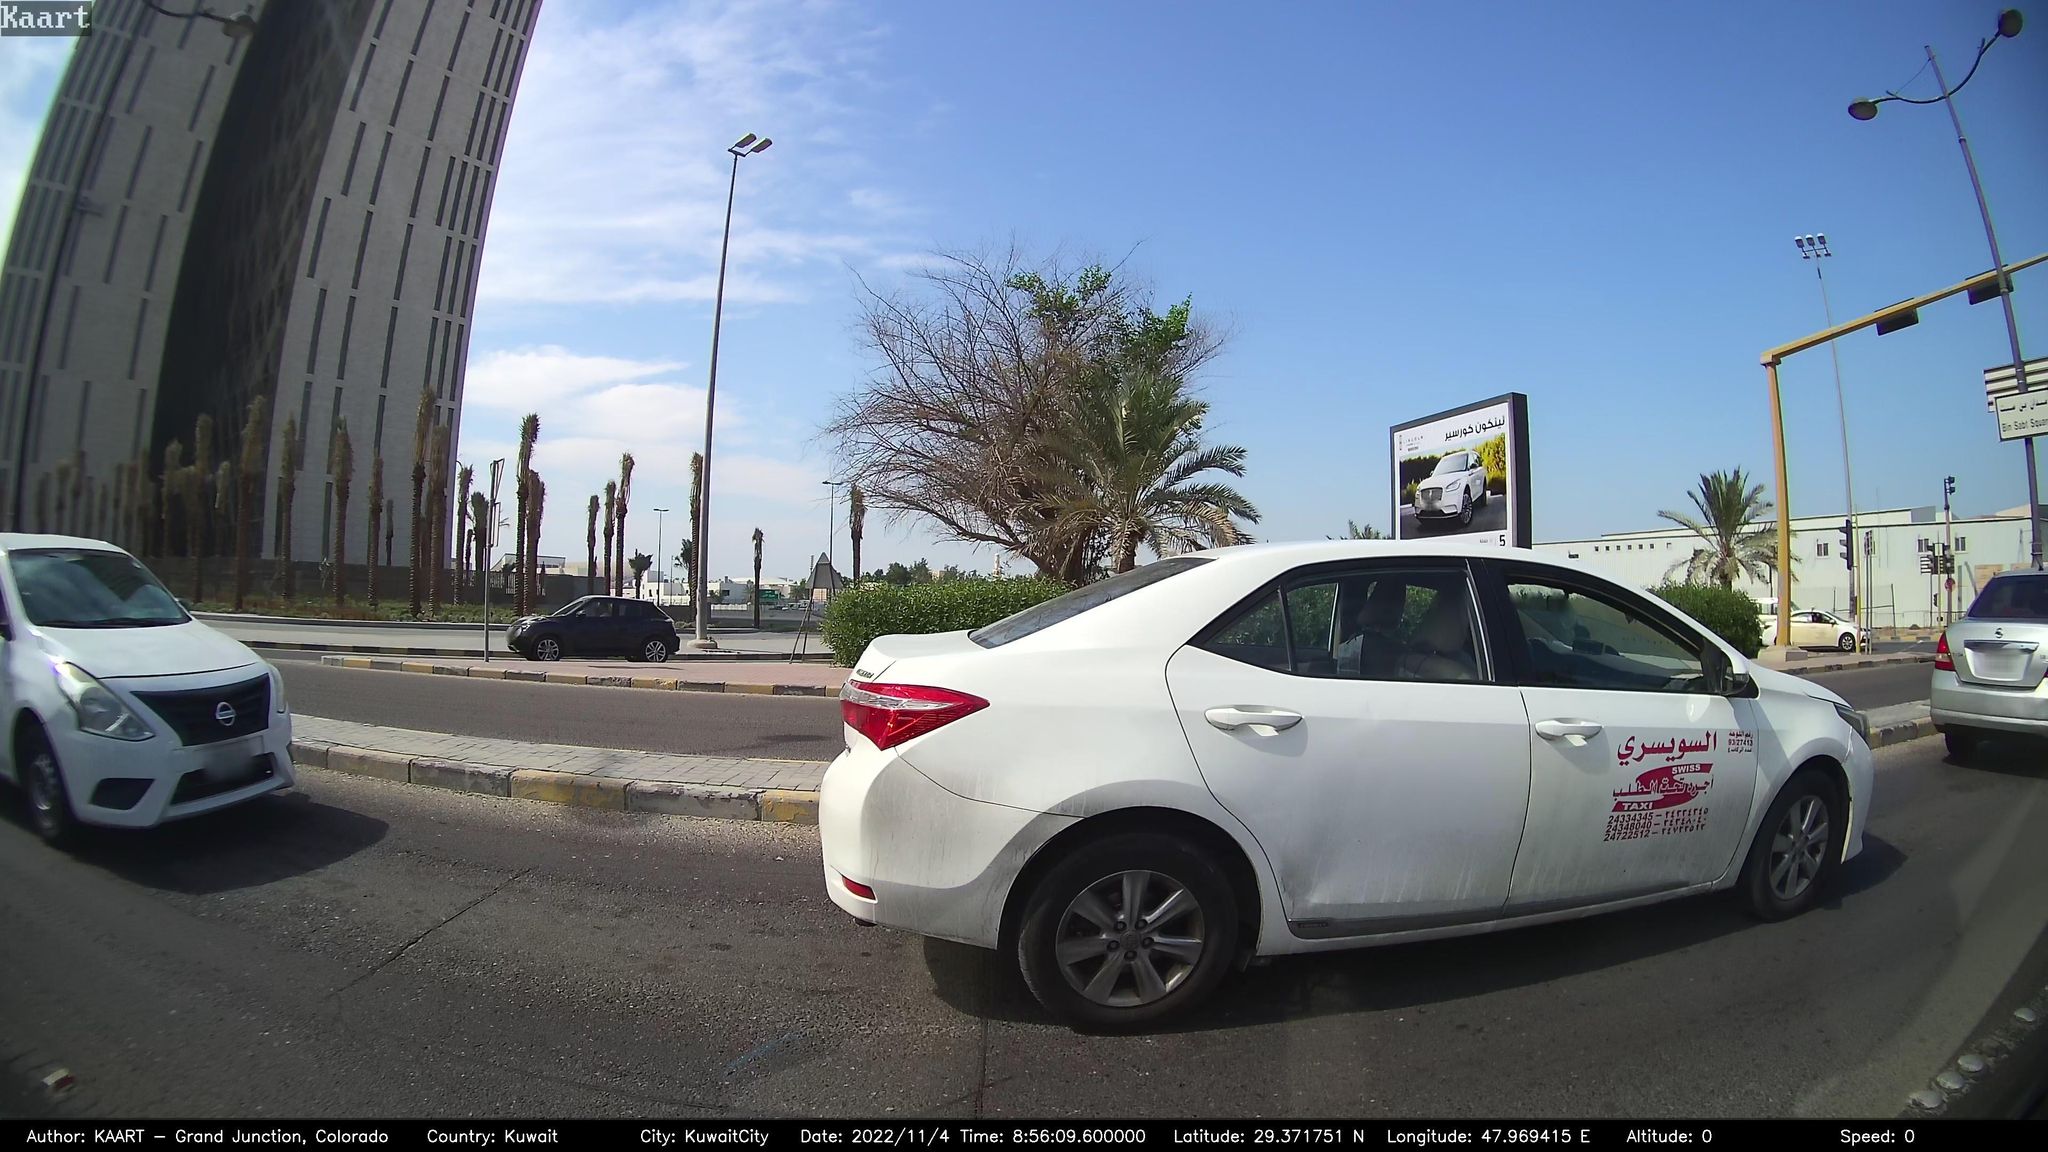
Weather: clear
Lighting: day
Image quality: good
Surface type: driving surface
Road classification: secondary
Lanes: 2
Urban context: urban centre
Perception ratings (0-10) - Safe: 2.11, Lively: 7.19, Beautiful: 2.1, Boring: 2.04, Depressing: 5.99, Wealthy: 6.29